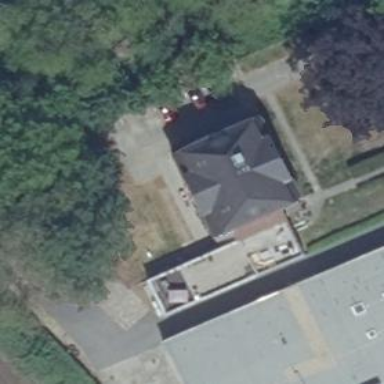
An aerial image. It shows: Building with mansard roof made of gray roof tiles. The overall building color is pink.